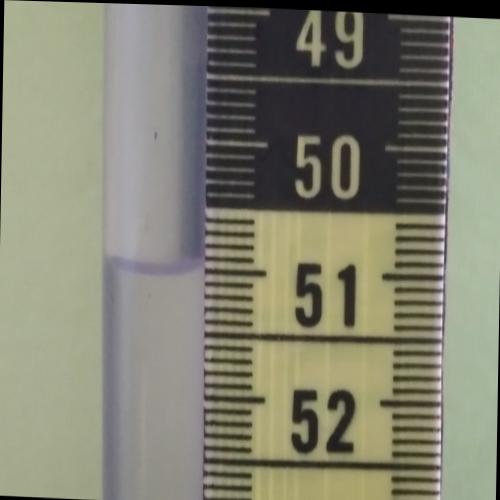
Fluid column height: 51.0 cm